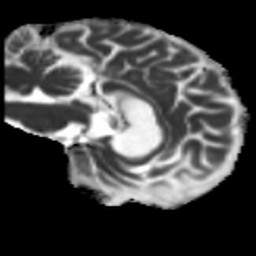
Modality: MD
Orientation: sagittal
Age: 63
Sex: female
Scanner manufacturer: siemens
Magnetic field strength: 3 T
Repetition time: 5.25 s
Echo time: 0.08 s